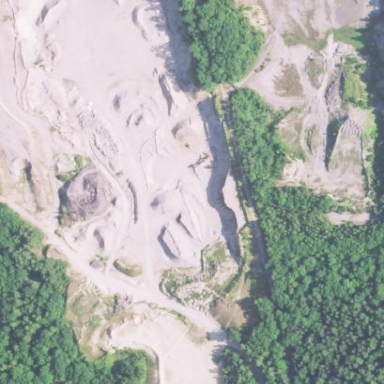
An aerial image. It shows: Quarry area.